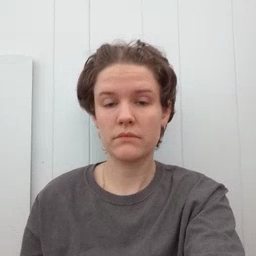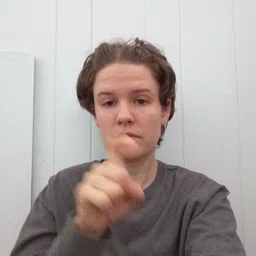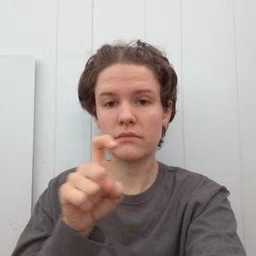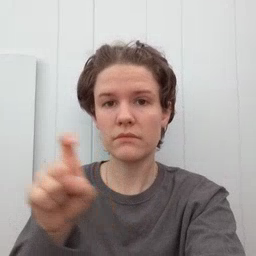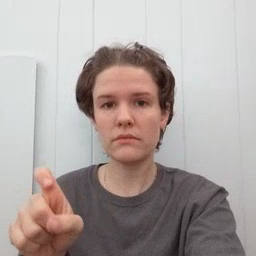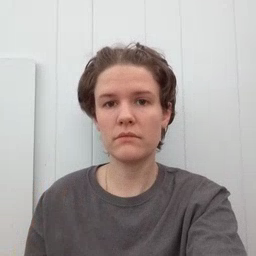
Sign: closet